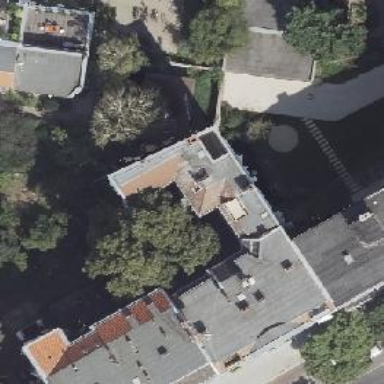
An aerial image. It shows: Apartment building with double saltbox roof shape.